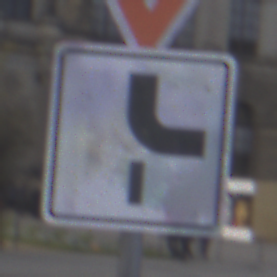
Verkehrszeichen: VerlaufVorfahrtsstrasse10
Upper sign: VorfahrtGewaehren
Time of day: MorningAfternoon
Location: Outdoor (Urban)
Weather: PartlyCloudy
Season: NotSpecified
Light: Natural